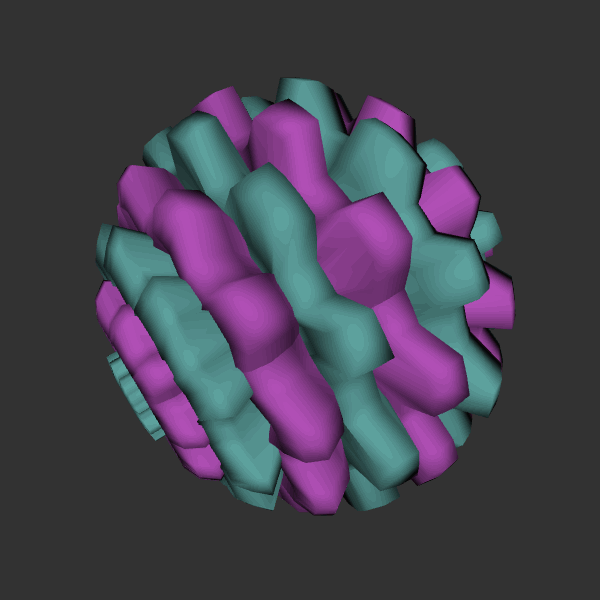
Background: dark